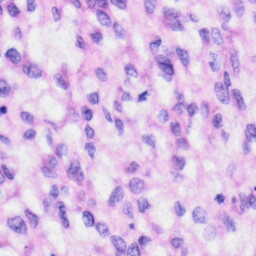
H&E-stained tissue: Liver